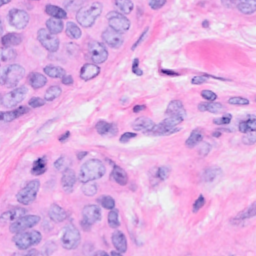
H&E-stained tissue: Breast